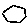
Label: hexagon